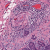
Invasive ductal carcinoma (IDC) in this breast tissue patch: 1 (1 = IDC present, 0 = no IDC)